Interaction volume radius: 5 \u00c5
Interaction volume height: 10 \u00c5
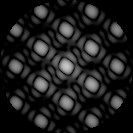
Disorder parameter: 0.01483